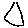
Label: triangle